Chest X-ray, PA view. Patient: 51 years old, sex F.
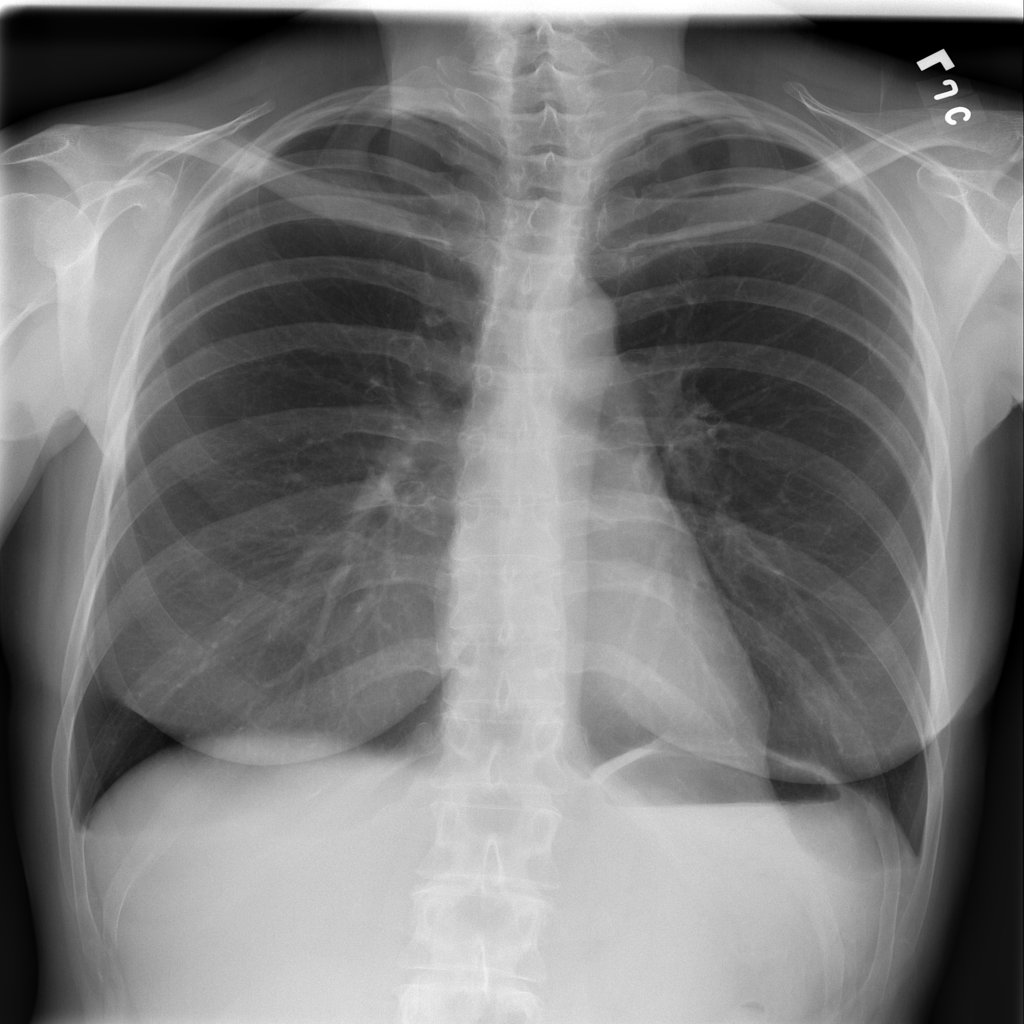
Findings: No Finding